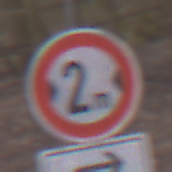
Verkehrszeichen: TatsaechlicheBreite2
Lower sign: RichtungsangabeDurchPfeile5
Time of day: MorningAfternoon
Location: Outdoor (Nature)
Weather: Overcast
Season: Autumn
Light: Natural